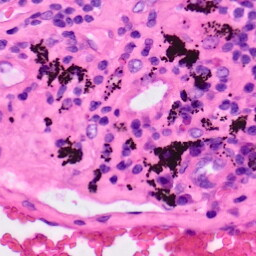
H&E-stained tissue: Lung